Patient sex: M
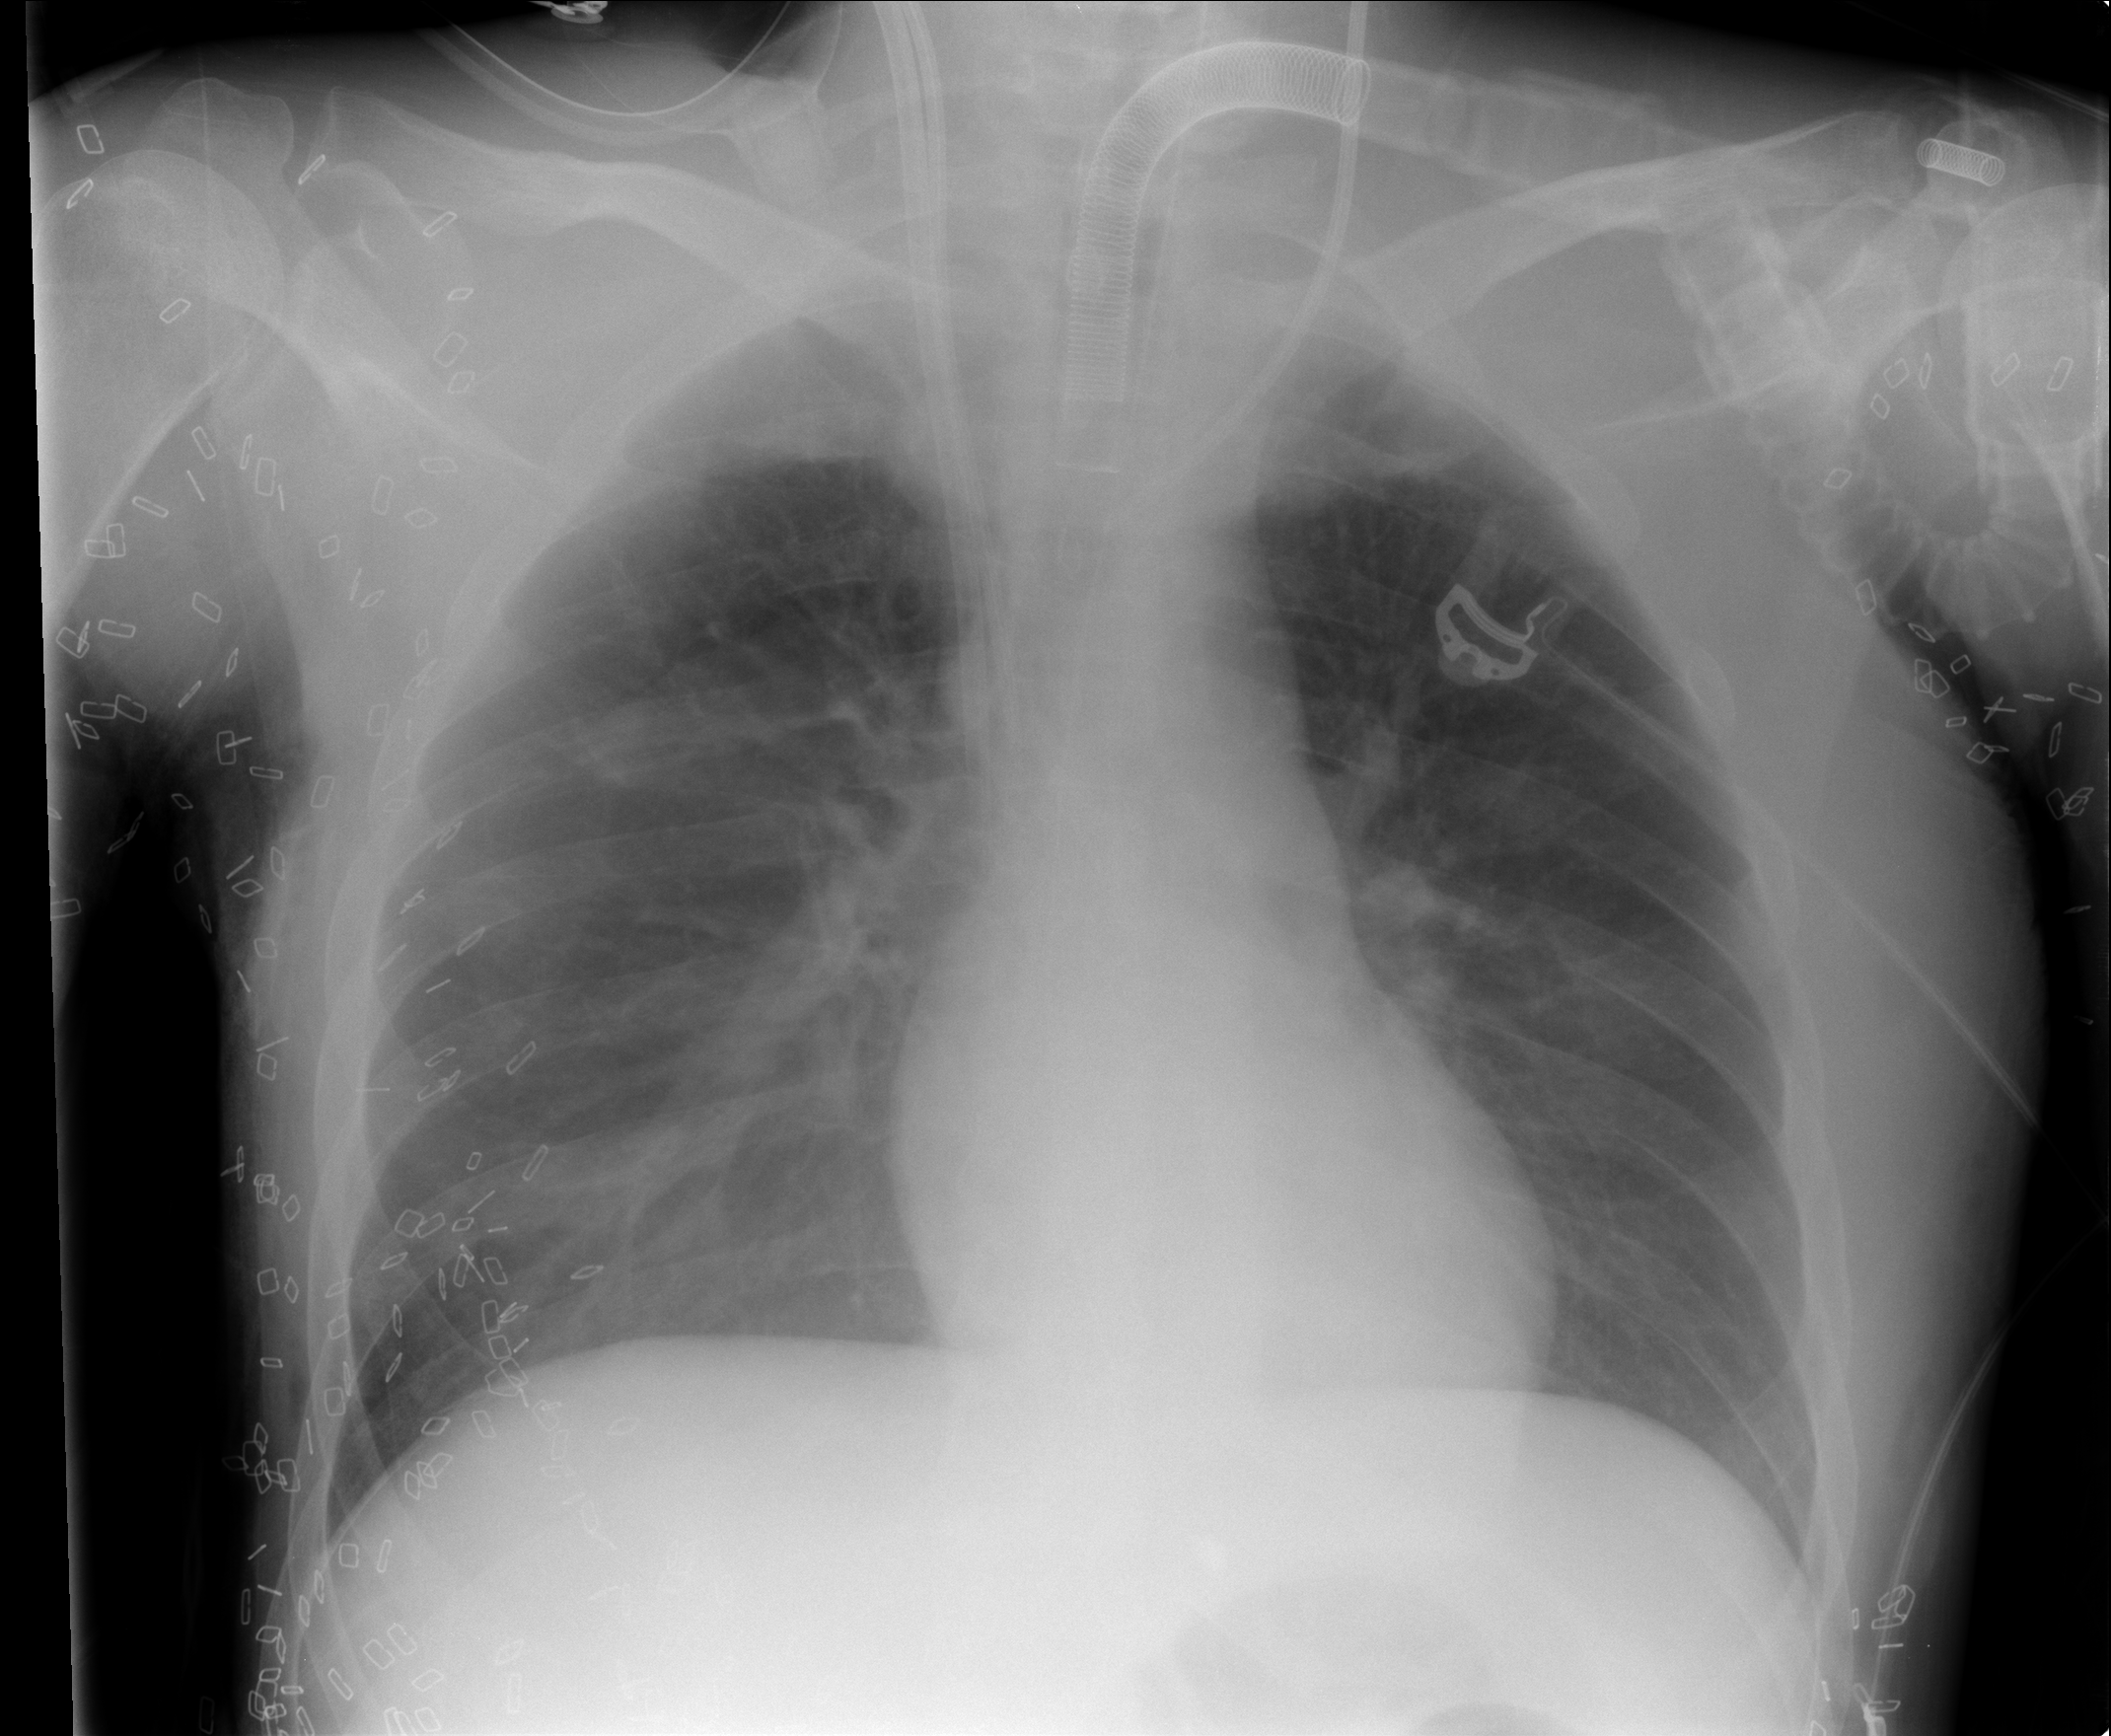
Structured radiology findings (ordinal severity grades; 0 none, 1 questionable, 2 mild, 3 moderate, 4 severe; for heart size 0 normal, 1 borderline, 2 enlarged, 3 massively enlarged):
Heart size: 0
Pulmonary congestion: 0
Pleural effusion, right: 0
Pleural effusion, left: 0
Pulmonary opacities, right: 0
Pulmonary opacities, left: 0
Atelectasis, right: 0
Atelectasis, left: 2